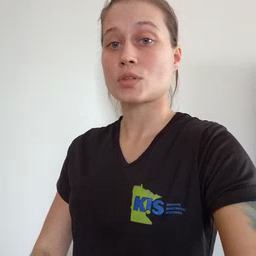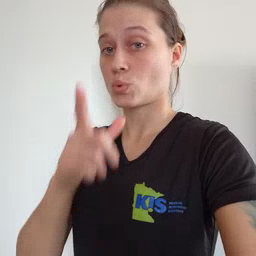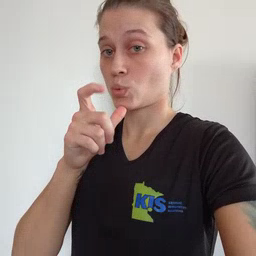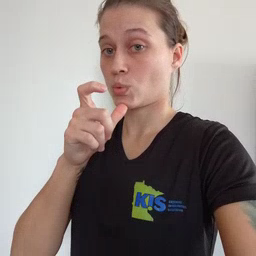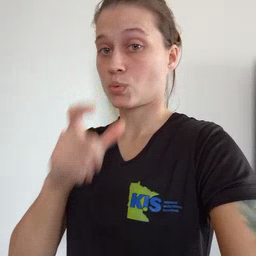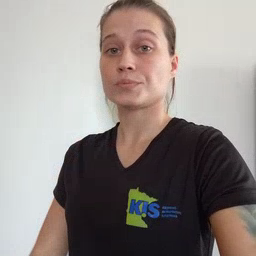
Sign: who